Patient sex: M
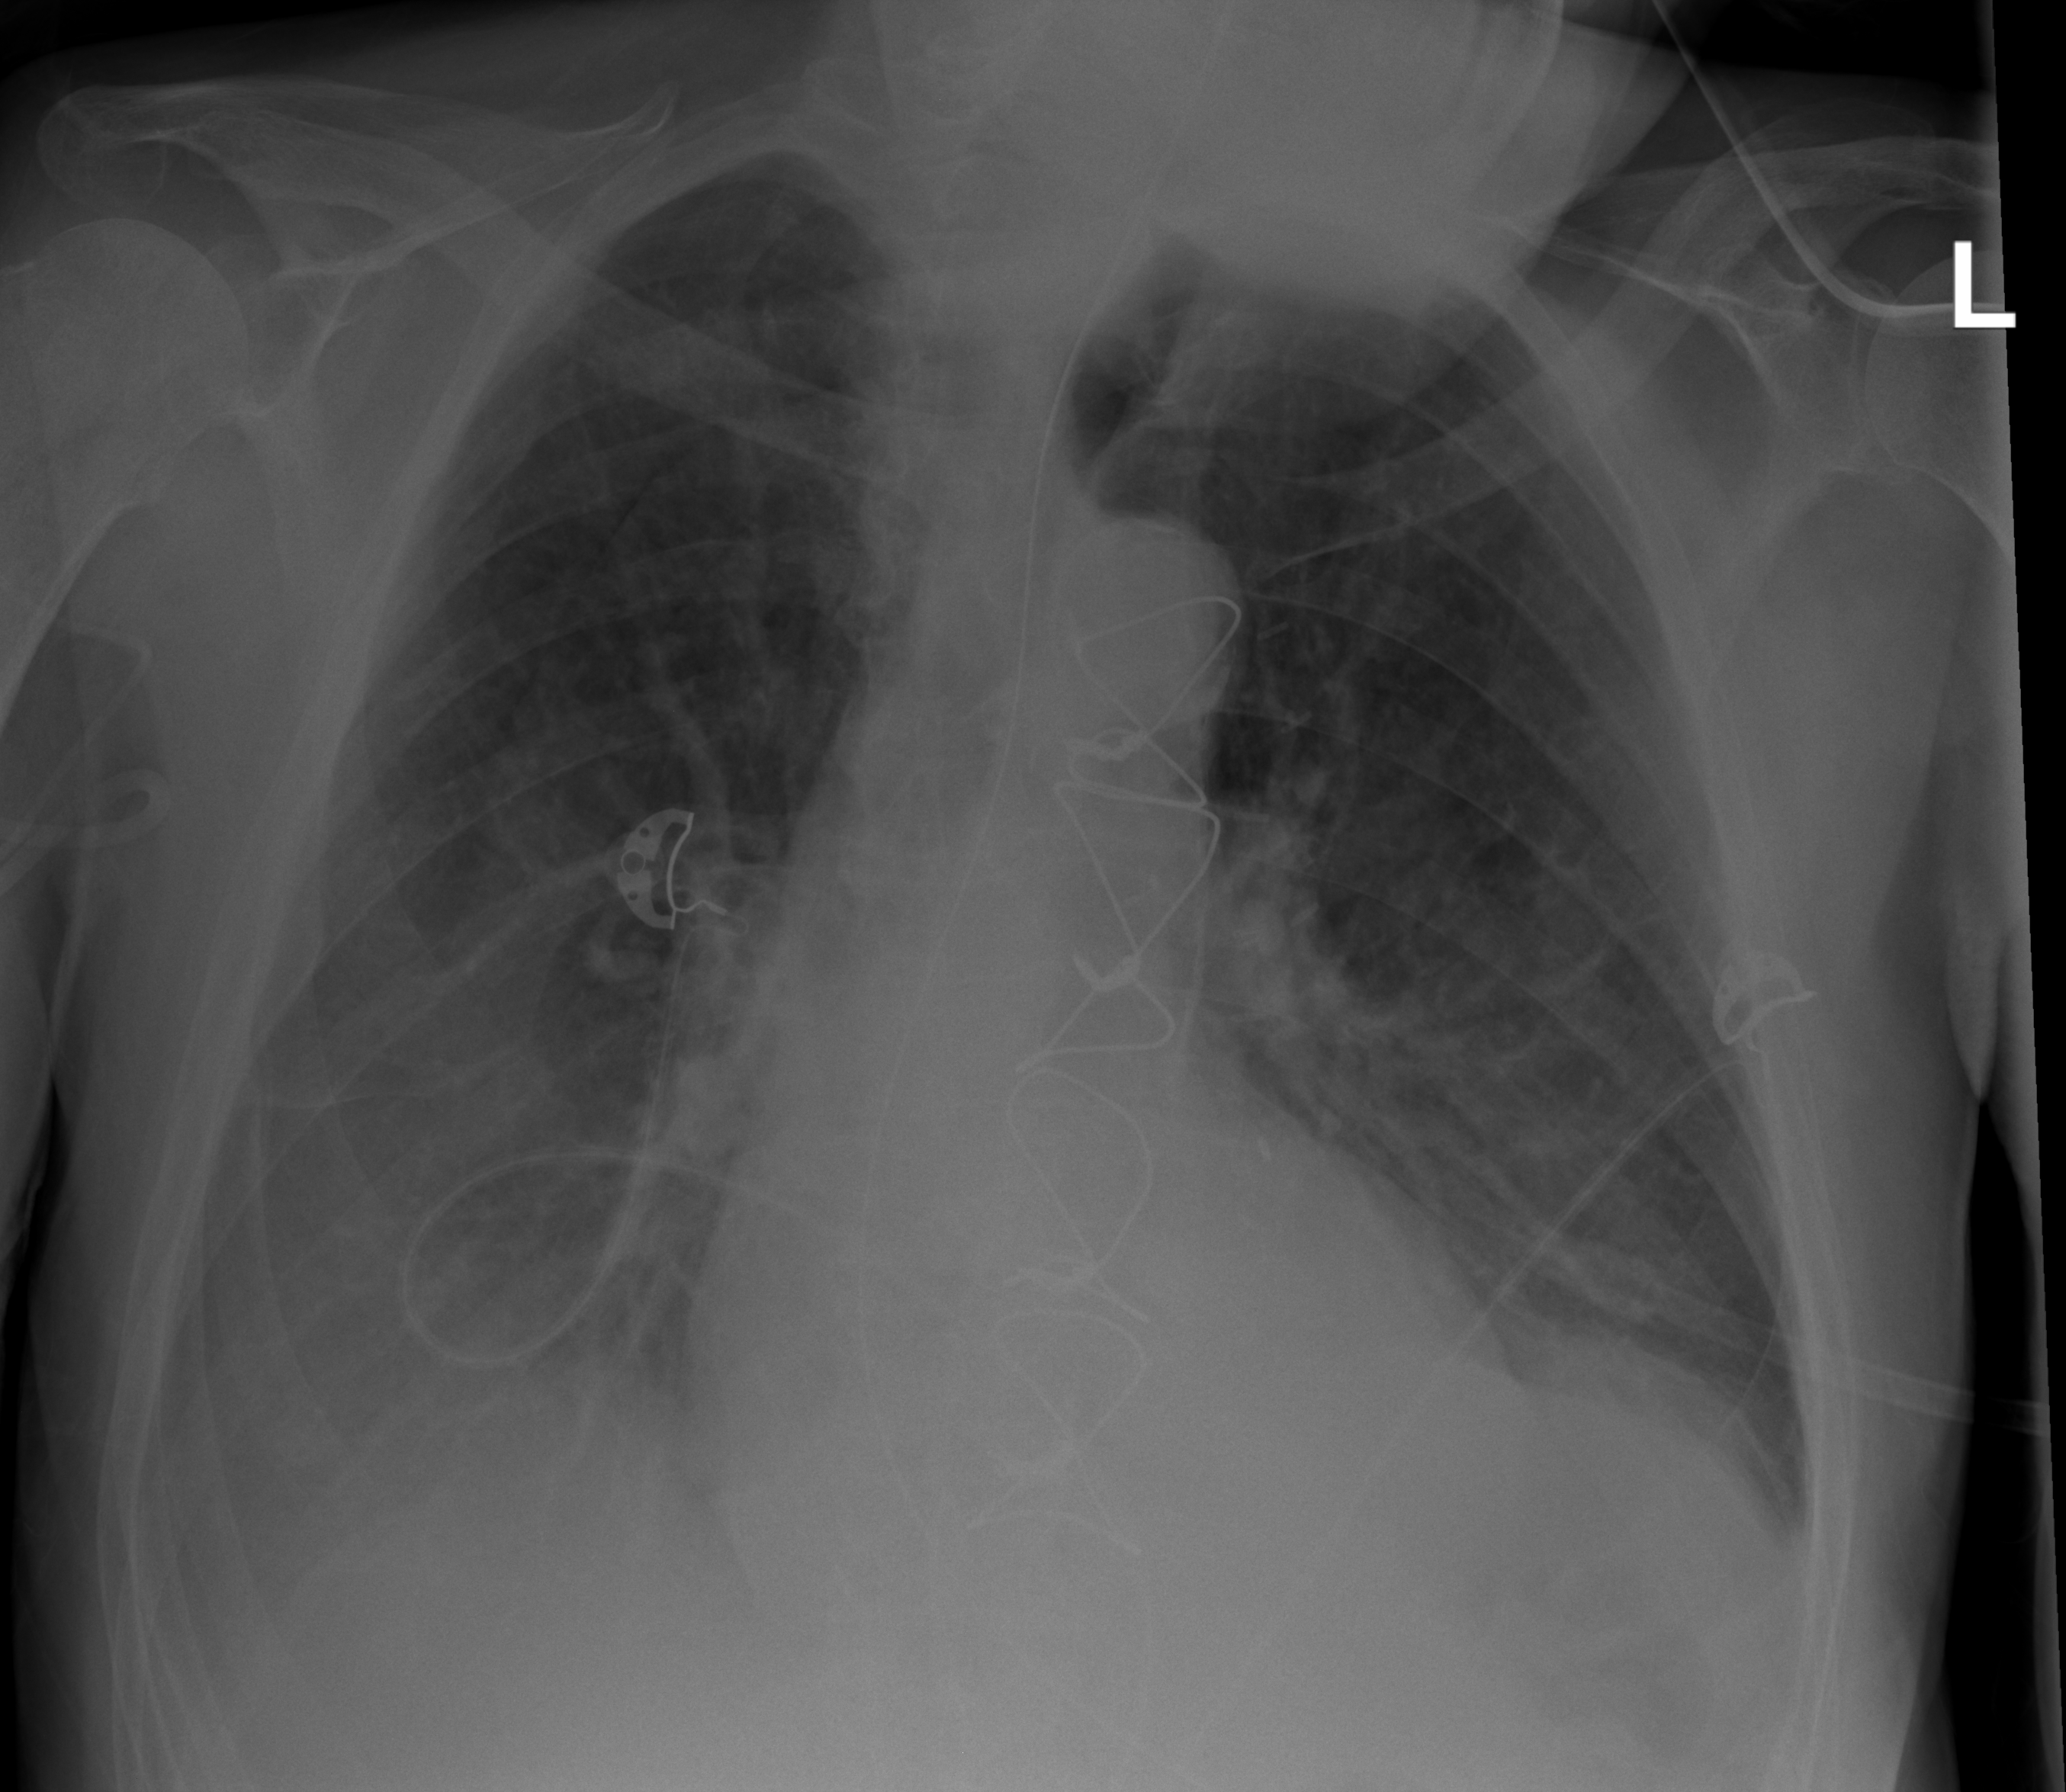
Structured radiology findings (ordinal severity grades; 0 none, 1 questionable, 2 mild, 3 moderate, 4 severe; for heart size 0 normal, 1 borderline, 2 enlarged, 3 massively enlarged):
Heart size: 0
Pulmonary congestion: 2
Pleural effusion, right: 2
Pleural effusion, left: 2
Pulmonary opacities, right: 2
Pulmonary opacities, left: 2
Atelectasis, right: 2
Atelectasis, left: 2